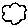
Label: cloud